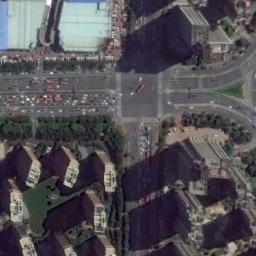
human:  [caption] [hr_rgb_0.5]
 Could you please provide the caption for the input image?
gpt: There are many buildings beside the intersection .

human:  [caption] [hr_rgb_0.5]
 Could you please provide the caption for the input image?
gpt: An intersection with dense traffic located in a block with some neatly arranged high-rise buildings .

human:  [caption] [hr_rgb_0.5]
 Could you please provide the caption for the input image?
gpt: There are many moving and waiting vehicles on the road at the intersection, And there are many neatly arranged tall buildings and some trees around the intersection .

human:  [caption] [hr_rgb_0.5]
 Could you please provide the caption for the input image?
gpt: There was traffic at the intersection .

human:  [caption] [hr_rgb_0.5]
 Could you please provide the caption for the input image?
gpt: There are many buildings around the intersection with many cars .